Question: The background doesn't fill the entire screen in landscape. How can I make it stretch all the way?

Here's my code:
'''
import SwiftUI
struct ContentView: View {
@Environment(\.verticalSizeClass) var verticalSizeClass
var body: some View {
VStack(spacing: 20) {
VStack {
Text("Instant Developer")
.font(.system(.largeTitle))
.fontWeight(.bold)
.foregroundColor(.white)
Text("Get help from expert in 15 minutes")
.foregroundColor(.white)
}
HStack(alignment: .bottom, spacing: 20) {
Image("student")
.resizable()
.scaledToFit()
Image("tutor")
.resizable()
.scaledToFit()
}
.padding(.horizontal, 50)
Text("Need help with coding problem? Register!")
.foregroundColor(.white)
Spacer()
if verticalSizeClass == .compact {
HSignUpButtonGroup()
} else {
VSignUpButtonGroup()
}
}
.padding(.top, 30)
.background(Color.black)
}
}
'''
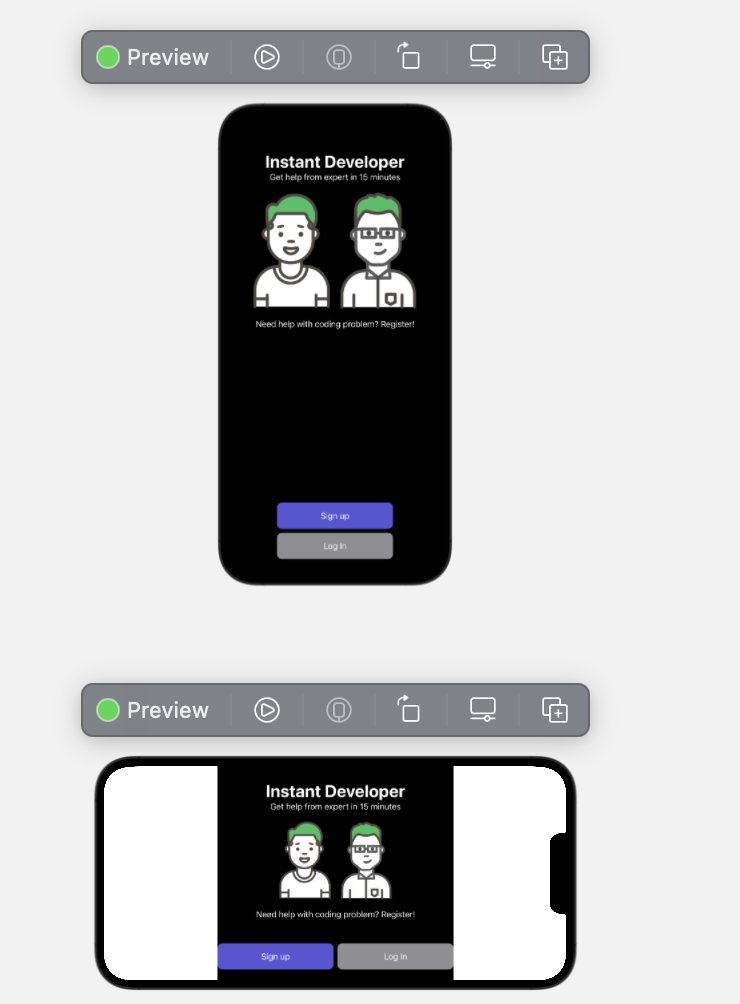
Answer: The problem seems to be because of 'scaledToFit', which tries to preserve the image's aspect ratio and so doesn't make the background extend all the way.
To fix, just make the background stretch as much as it can with <URL>. Make sure to put this modifier before 'background' so that the color respects the new layout.
'''
.padding(.top, 30)
.frame(maxWidth: .infinity) /// here!
.background(Color.black)
'''